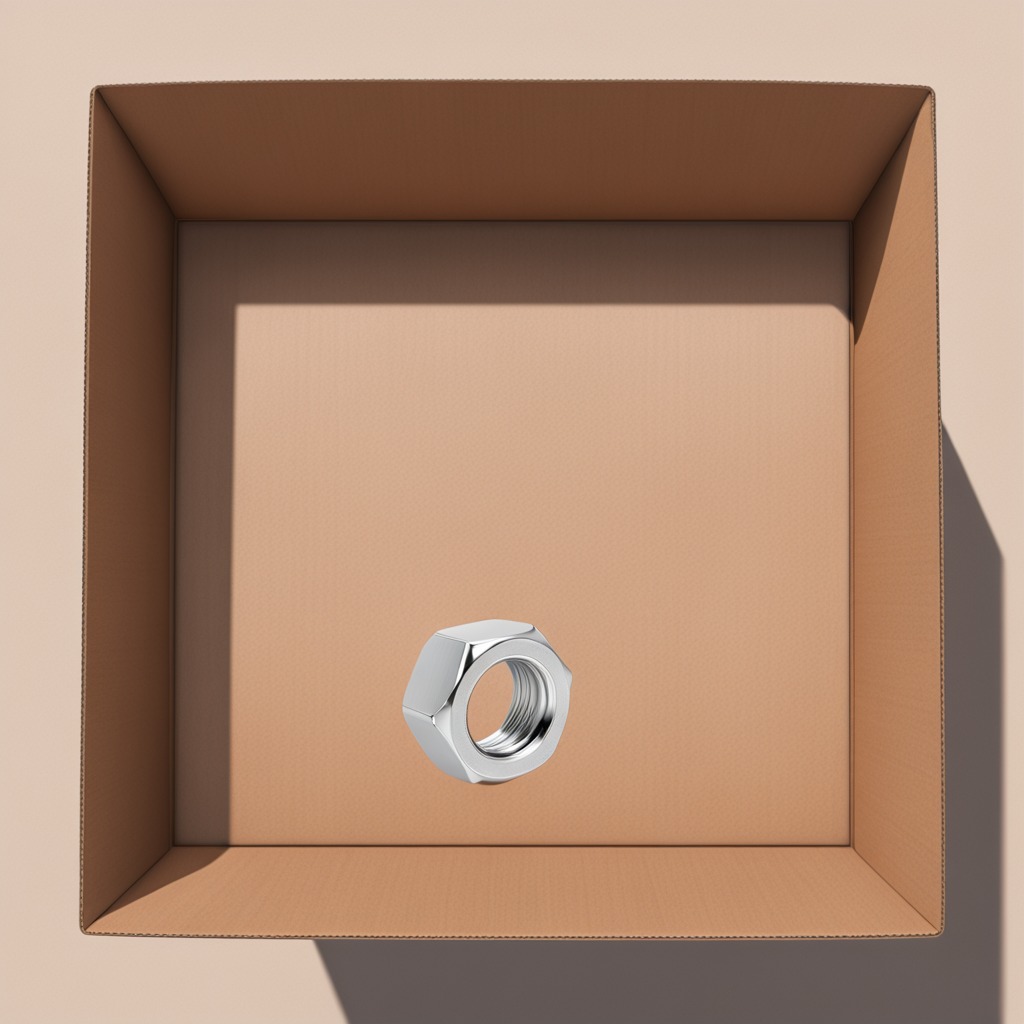
A metal nut lying on a cardboard box surface in an outdoor workshop during daytime bright natural light soft shadows slightly creased but